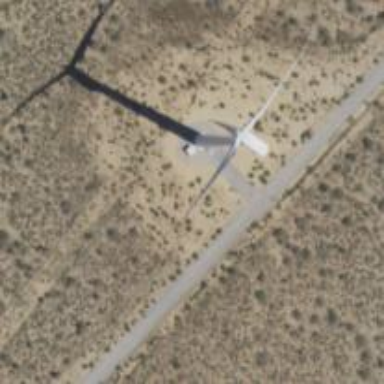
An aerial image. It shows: Wind generator using horizontal axis wind turbines.